Question: A simple but silly problem is blocking me on symfony tonight...
I need to use the UserInterface class of the security component to retrieve information about the current user. However symfony tells me that this class doesn't exist. I checked "security" is well installed and the paths are good...
My code :
'''
<?php
namespace App\Controller;
use App\Entity\Profile;
use App\Entity\Candidature;
use App\Form\CandidatureType;
use Symfony\Component\HttpFoundation\Request;
use Symfony\Component\HttpFoundation\Response;
use Symfony\Component\Routing\Annotation\Route;
use Symfony\Component\Security\Core\User\UserInterface;
use Symfony\Bundle\FrameworkBundle\Controller\AbstractController;
class CandidateController extends AbstractController
{
/**
* @Route("/candidate", name="candidate")
*/
public function new(Request $request, UserInterface $user): Response
{
// NEED TO BE CONNECTED !!
if ($user->getUsername()) {
// SOME CODE ...........
} else {
return $this->redirectToRoute('security_login');
}
}
}
'''

Error i get (quote)
> Cannot autowire argument $user of
"App\Controller\CandidateController::new()": it references interface
"Symfony\Component\Security\Core\User\UserInterface" but no such
service exists. Did you create a class that implements this interface?
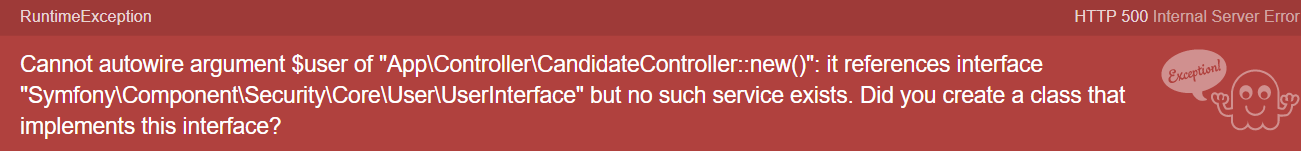
Answer: The autowiring mechanisms only work for services and the UserInterface is not a service it's just a contract to deal with the core security of Symfony.
If you want to get the current user you should inject the 'Symfony\Component\Security\Core\Security' class <URL>